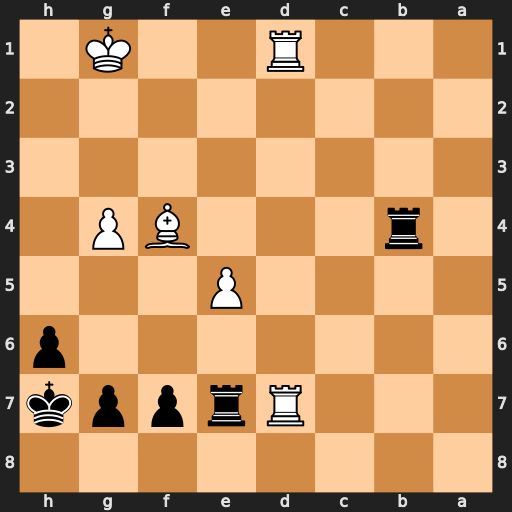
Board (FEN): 8/3Rrppk/7p/4P3/1r3BP1/8/8/3R2K1
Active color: b
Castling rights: -
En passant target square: -
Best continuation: Rxd7 Rxd7 Rxf4 Kh2 Rxg4